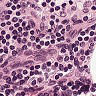
Metastatic tissue present: no